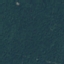
Land use / land cover: Forest